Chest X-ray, PA view. Patient: 67 years old, sex M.
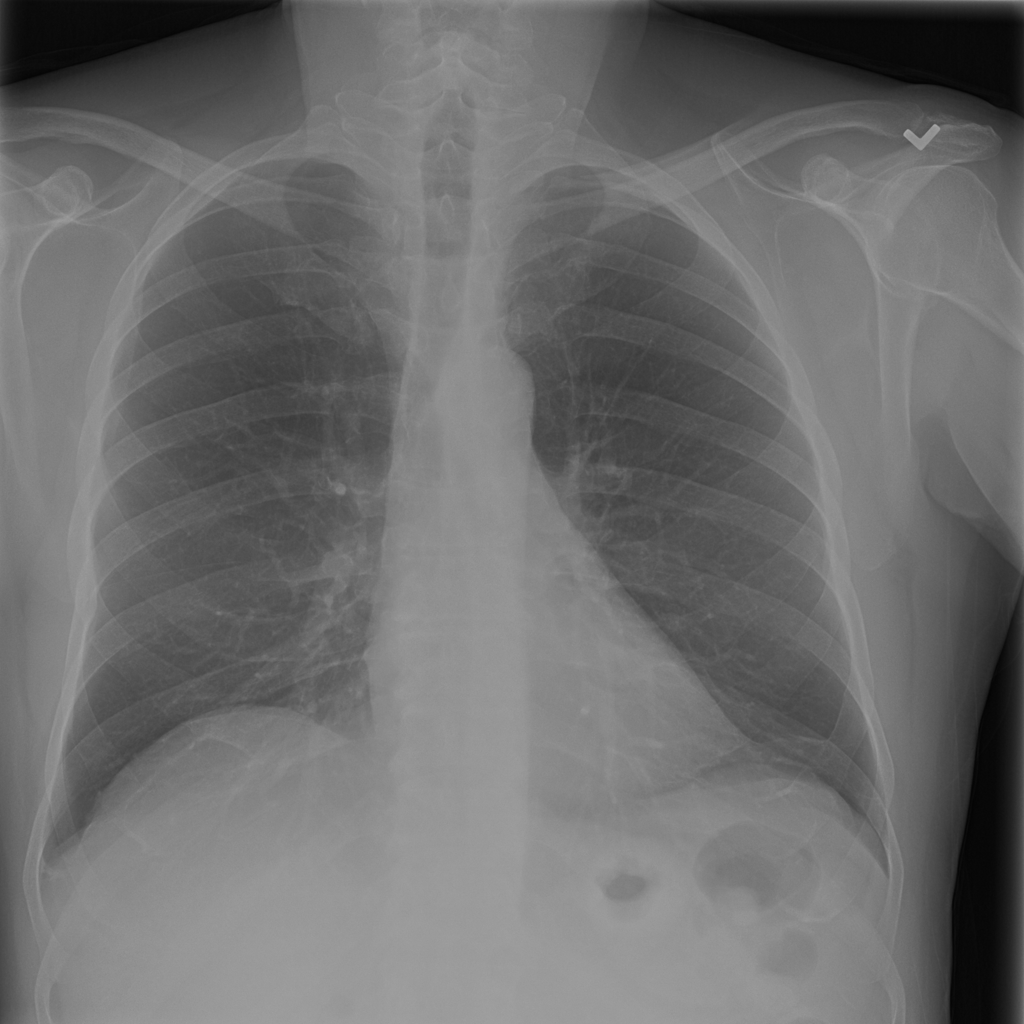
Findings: Atelectasis